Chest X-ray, PA view. Patient: 58 years old, sex F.
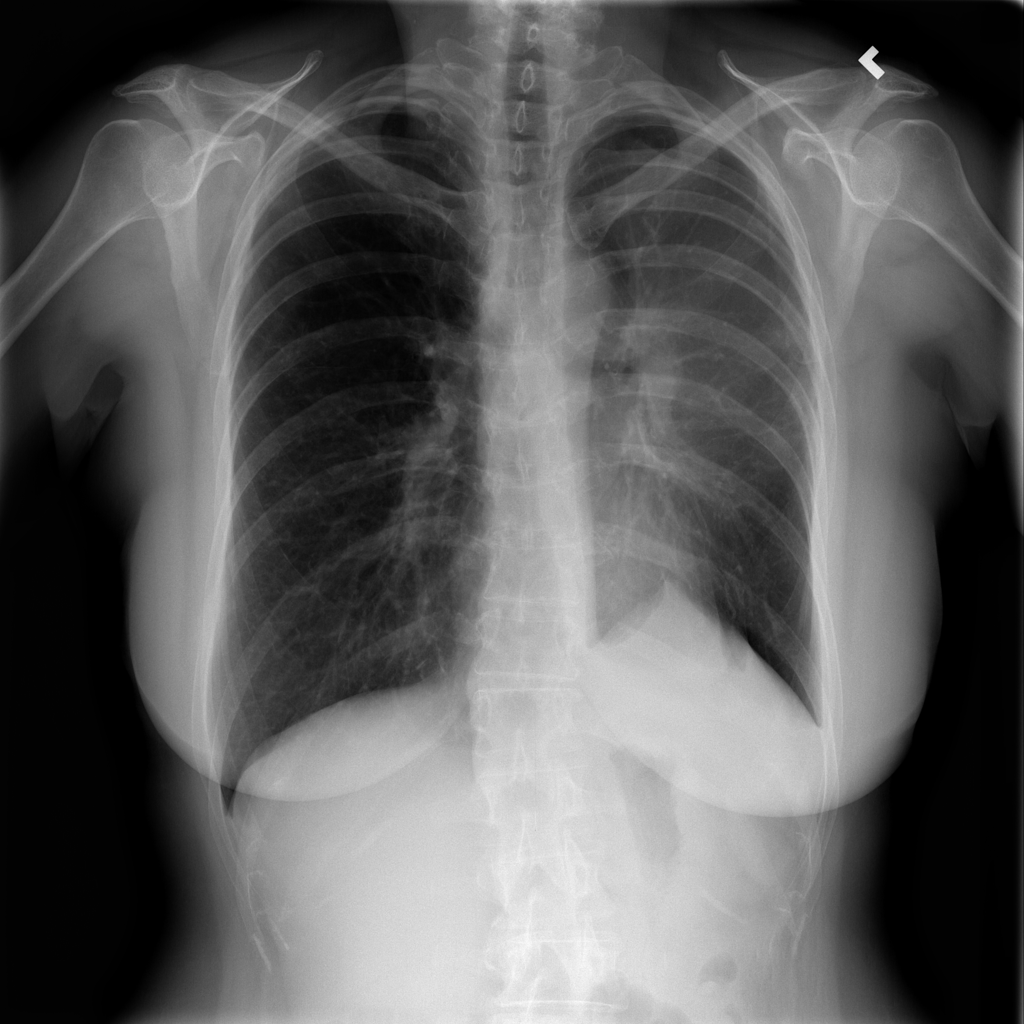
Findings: Atelectasis